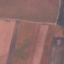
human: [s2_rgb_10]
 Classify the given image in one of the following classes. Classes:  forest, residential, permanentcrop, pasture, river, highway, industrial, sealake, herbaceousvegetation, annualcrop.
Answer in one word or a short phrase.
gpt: AnnualCrop